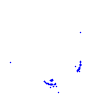
Particle: pion